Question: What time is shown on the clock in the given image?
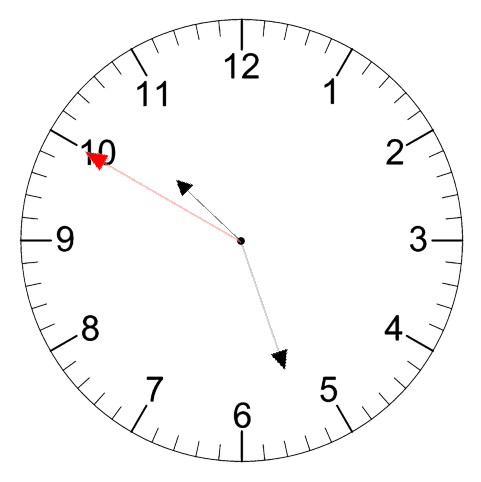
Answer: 10:26:50